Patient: sex M, age 54
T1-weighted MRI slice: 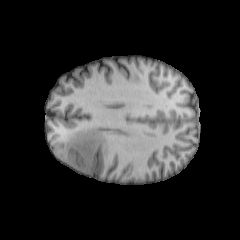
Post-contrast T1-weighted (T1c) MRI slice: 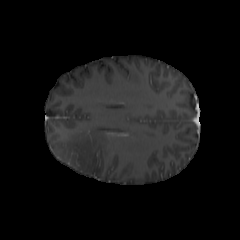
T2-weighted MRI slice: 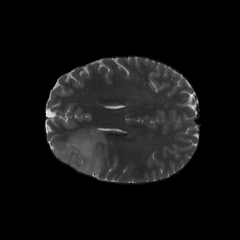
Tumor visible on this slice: yes
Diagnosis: Astrocytoma, IDH-wildtype
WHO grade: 3